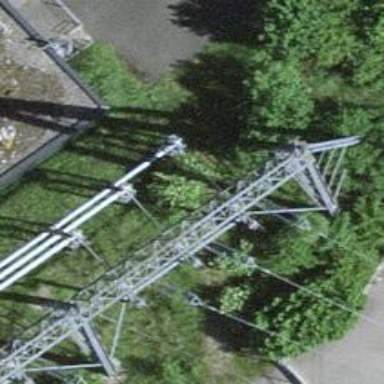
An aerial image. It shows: Termination power tower.